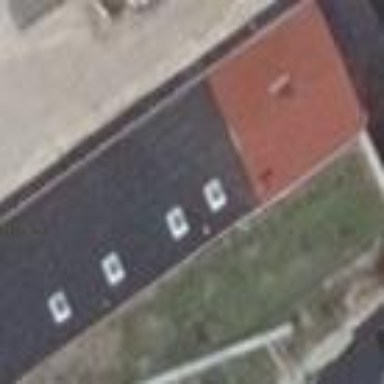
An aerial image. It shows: Building.